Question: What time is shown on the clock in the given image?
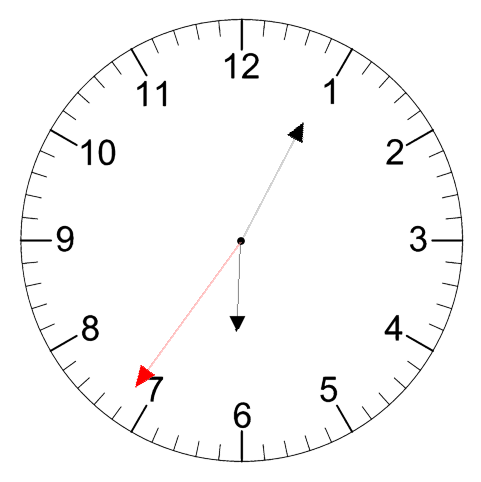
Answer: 06:04:36